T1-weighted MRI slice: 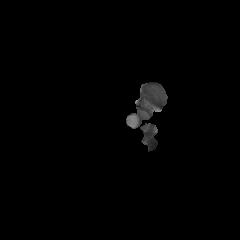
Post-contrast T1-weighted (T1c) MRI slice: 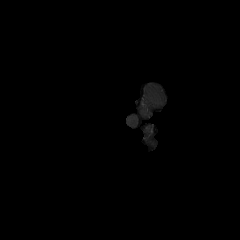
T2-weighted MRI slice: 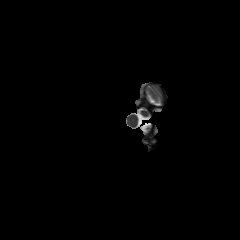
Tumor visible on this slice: no